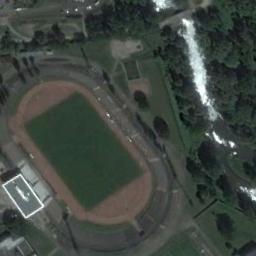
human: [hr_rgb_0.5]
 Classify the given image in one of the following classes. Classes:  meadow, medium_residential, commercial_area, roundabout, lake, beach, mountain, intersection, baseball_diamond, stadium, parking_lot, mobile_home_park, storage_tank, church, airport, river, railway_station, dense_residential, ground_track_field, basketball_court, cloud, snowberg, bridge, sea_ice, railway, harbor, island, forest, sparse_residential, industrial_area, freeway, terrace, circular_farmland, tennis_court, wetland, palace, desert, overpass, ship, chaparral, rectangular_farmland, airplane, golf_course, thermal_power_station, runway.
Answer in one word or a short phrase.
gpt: ground_track_field